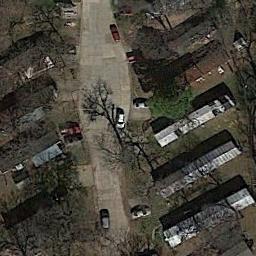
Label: mobile_home_park